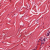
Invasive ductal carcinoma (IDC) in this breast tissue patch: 0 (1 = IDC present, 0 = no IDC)